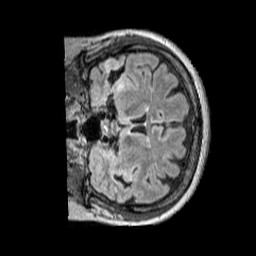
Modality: FLAIR
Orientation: coronal
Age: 59
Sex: female
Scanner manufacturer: siemens
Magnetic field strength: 3 T
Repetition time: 5 s
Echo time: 0.387 s